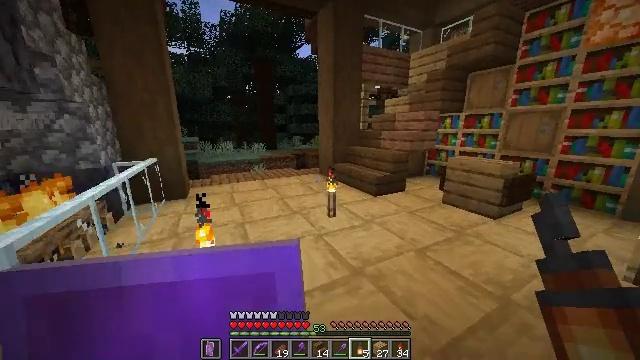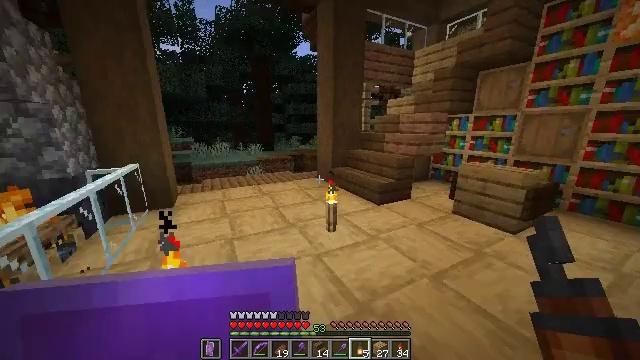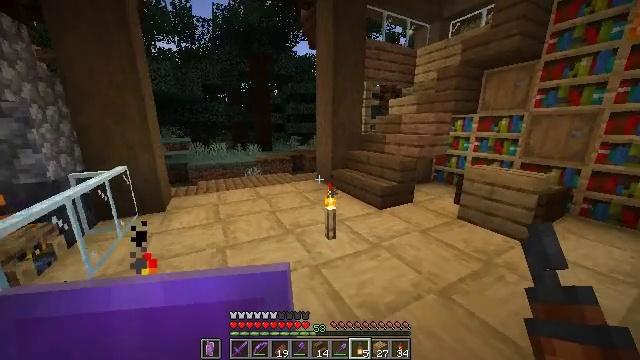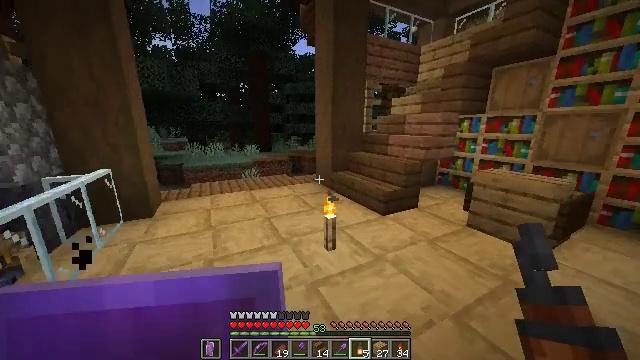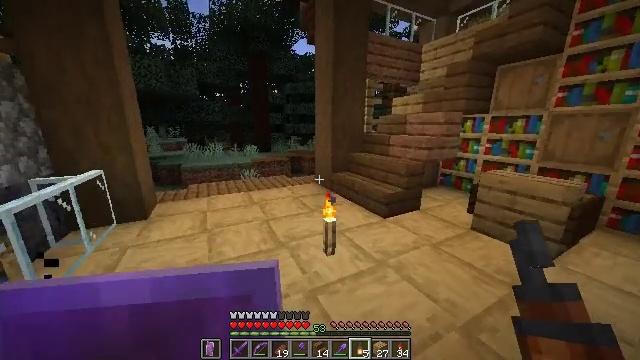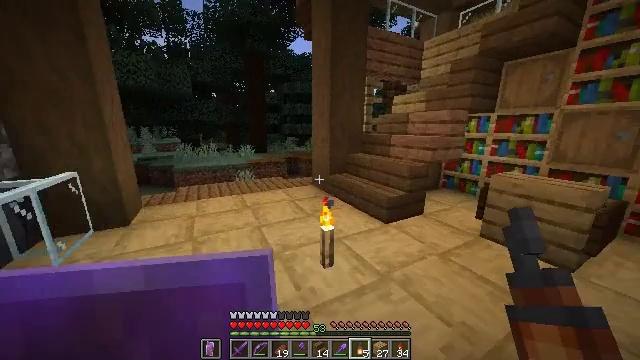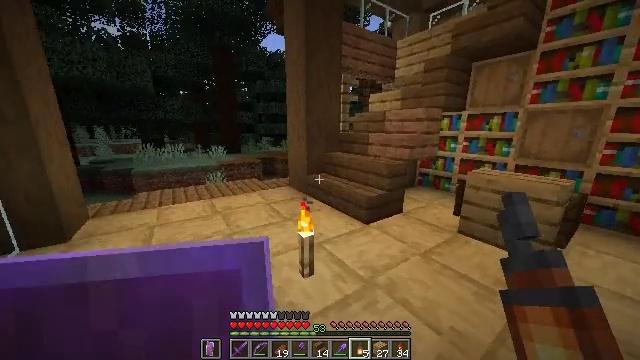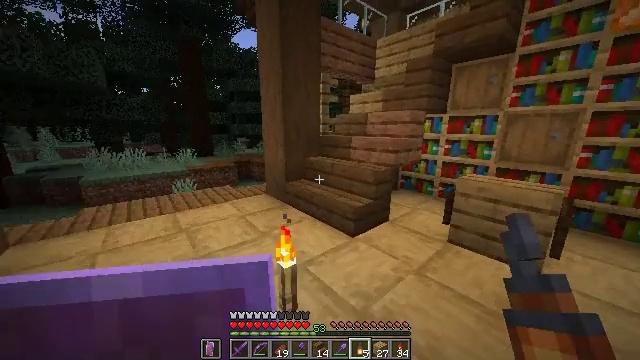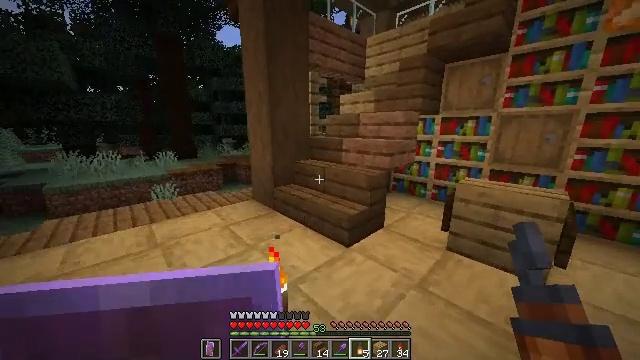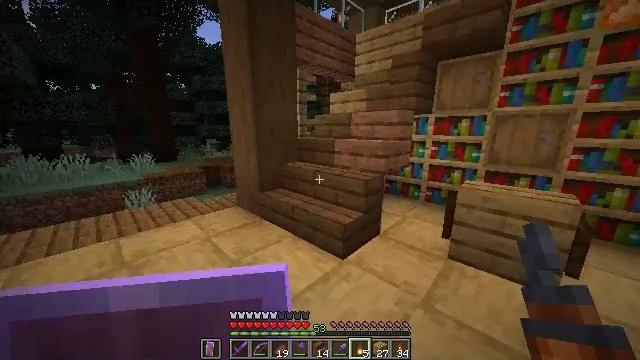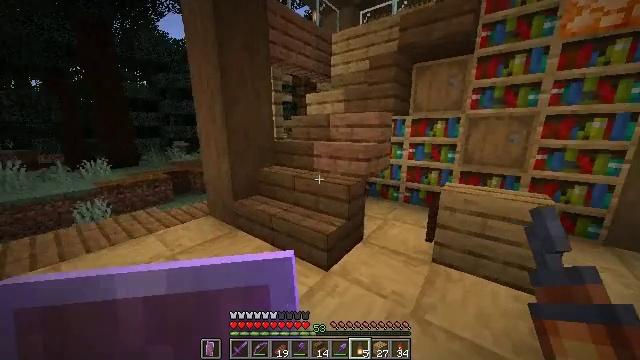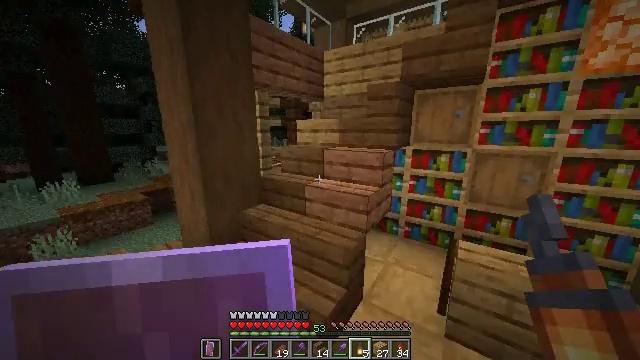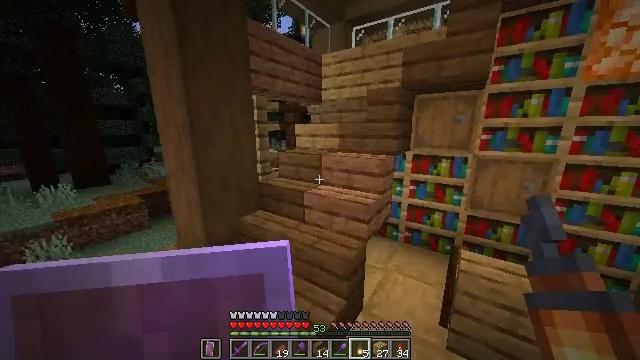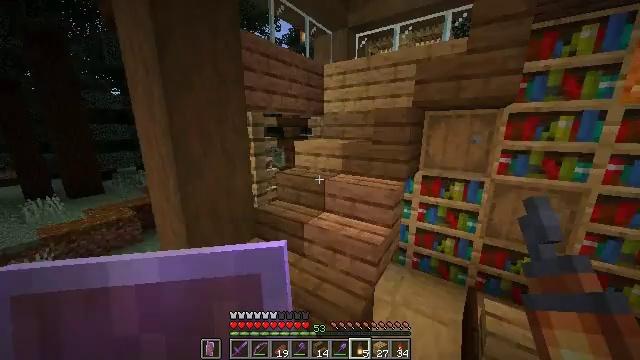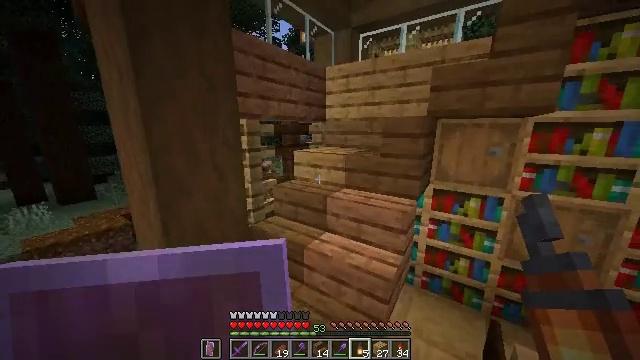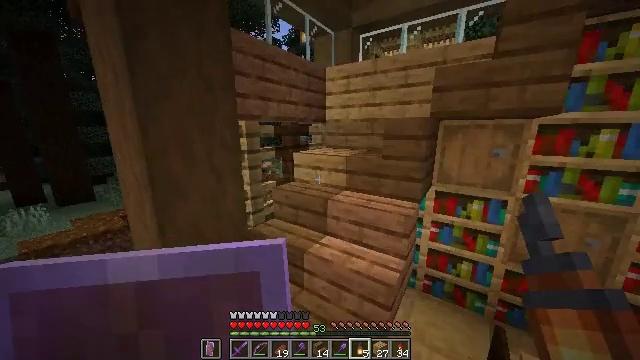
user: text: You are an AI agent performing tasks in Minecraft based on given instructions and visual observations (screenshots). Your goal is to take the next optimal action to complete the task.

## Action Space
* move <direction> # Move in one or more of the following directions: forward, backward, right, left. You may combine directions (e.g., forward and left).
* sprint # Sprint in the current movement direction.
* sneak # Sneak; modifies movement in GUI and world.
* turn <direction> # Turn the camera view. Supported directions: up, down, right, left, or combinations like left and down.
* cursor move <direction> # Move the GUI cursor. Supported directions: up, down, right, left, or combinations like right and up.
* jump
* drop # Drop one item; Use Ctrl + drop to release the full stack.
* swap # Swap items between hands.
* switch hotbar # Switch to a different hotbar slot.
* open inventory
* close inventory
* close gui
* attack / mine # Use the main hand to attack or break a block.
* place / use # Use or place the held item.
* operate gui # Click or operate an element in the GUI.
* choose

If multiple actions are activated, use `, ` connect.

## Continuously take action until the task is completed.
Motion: motion action
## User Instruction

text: Recycle the crafting table.
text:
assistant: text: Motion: move forward, sprint
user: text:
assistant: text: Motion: move forward, sprint
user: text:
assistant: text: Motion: move forward, sprint
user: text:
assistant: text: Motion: move forward, sprint
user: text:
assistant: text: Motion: move forward, sprint
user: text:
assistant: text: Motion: move forward, sprint, turn right
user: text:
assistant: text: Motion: move forward, sprint, turn right
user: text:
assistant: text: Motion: move forward, sprint, turn right
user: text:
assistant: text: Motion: move forward, sprint, turn right
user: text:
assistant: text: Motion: move forward, sprint, turn right, jump
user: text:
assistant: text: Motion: move forward, sprint, turn right, jump
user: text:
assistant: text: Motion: move forward, sprint, jump
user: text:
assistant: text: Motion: move forward, sprint, jump
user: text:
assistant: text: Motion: move forward, sprint
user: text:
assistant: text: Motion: move forward, sprint
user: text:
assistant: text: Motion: move forward, sprint
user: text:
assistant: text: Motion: move forward, sprint
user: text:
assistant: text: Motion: move forward, sprint, turn right
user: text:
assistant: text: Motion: move forward, sprint, turn right
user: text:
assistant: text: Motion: move forward, sprint, turn right
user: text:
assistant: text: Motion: move forward, sprint, turn right
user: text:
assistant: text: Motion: move forward, sprint, turn right and up
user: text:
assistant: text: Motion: move forward, sprint, turn right and up
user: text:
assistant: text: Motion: move forward, sprint, turn right
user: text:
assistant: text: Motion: move forward, sprint, turn right
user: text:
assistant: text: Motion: move forward, sprint, turn right
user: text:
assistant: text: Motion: move forward, sprint, turn right
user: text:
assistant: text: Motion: move forward, sprint, turn right
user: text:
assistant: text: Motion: move forward, sprint, turn right
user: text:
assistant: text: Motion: move forward, sprint, turn right and up